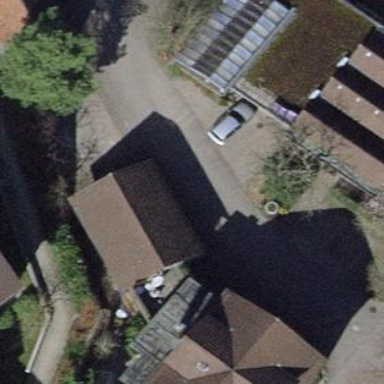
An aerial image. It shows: Shed.